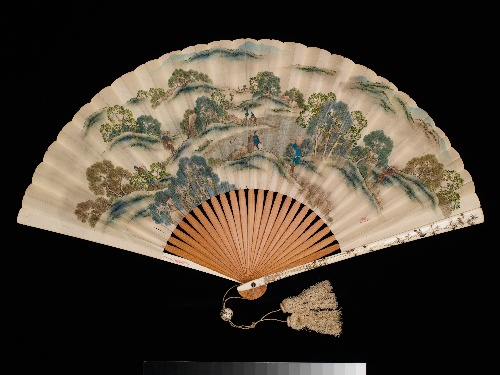
Artist: Katsushika Isai
Artist bio: Japanese, 1821–1880
Object type: Folding fan
Classification: Paintings
Medium: Folding fan; ink and color on paper, with mounting in ivory
Culture: Japan
Period: Edo period (1615–1868)
Dimensions: H. 16 1/8 in. (41 cm); W. 29 1/2 in. (75 cm)
Department: Asian Art
Credit line: Purchase, Friends of Asian Art Gifts, in honor of Wen C. Fong, 2000
Accession year: 2000
Repository: Metropolitan Museum of Art, New York, NY
Tags: Men|Landscapes